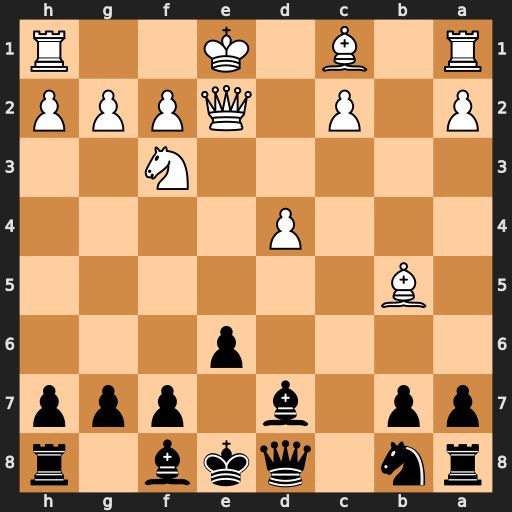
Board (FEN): rn1qkb1r/pp1b1ppp/4p3/1B6/3P4/5N2/P1P1QPPP/R1B1K2R
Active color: b
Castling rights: KQkq
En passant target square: -
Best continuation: Qa5+ Bd2 Qxb5